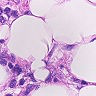
Metastatic tissue present: yes